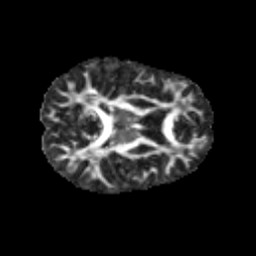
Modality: FA
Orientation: axial
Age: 13
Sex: male
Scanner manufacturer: siemens
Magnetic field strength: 3 T
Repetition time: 3.8 s
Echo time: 0.07 s